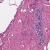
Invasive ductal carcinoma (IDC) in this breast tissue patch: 0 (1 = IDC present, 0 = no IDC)